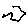
Label: hexagon